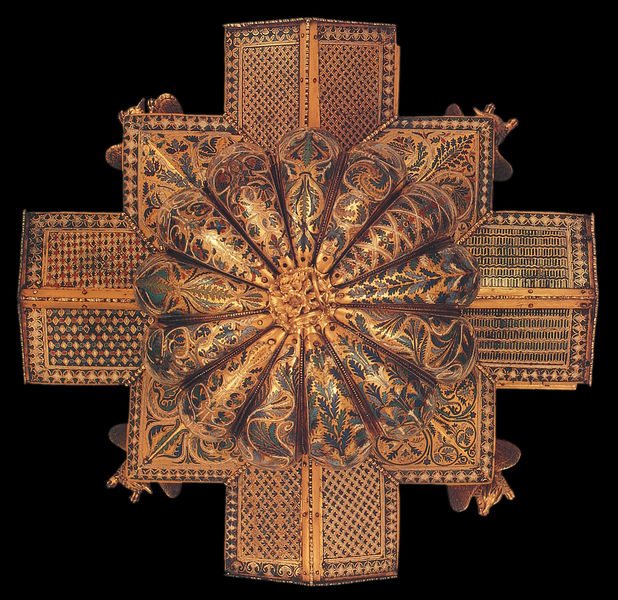
Titel: Das Kuppelreliquiar aus dem Welfenschatz
Institution: Berlin, Staatliche Museen - Preußischer Kulturbesitz
Schlagwörter: blau, blätter, blume, blumen, mitte, schmuck, schwarz, blüten, dach, rot, muster, ornament, gold, blatt, brosche, kreis, ranken, japan, kuppel, dekor, bienen, vier, kreuz, palast, stern, strahlen, asien, insekten, ecken, china, seiten, knospe, rosette, ahorn, eiche, insekt, teppisch, lilien, schrein, geometrie, raster, acht, faltung, biene, 8, seviette